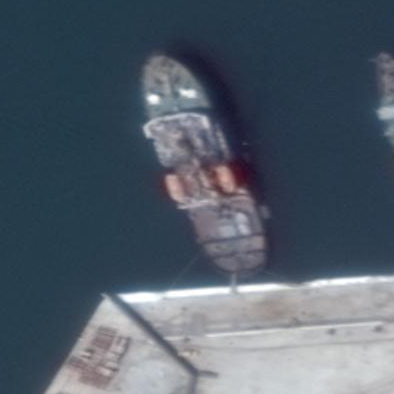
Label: civil